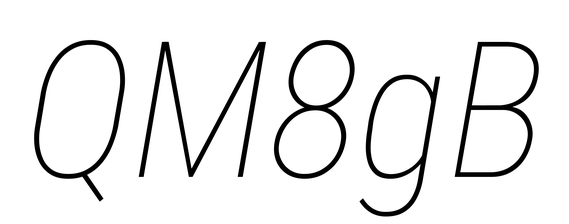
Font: Roboto-Italic_Condensed_Thin_Italic